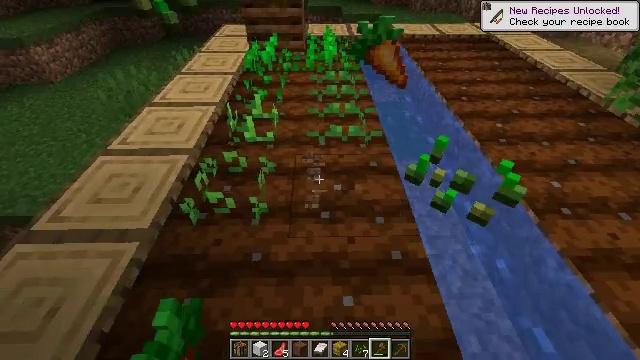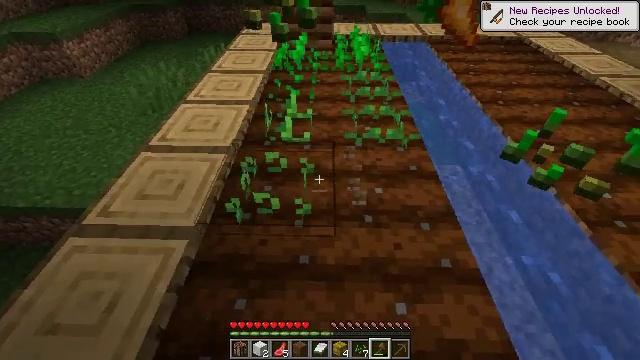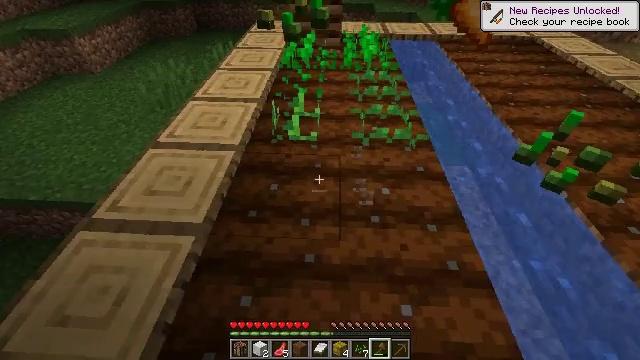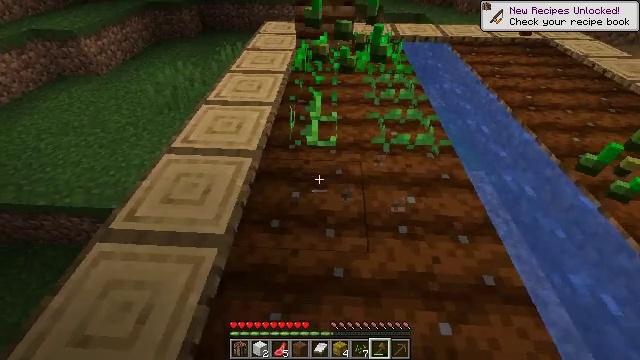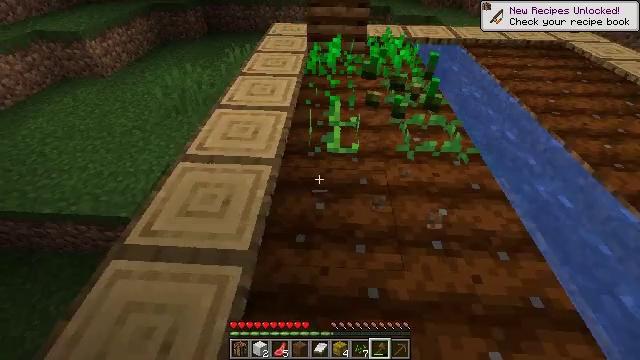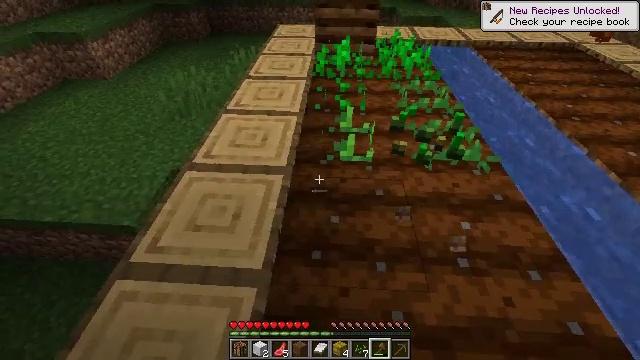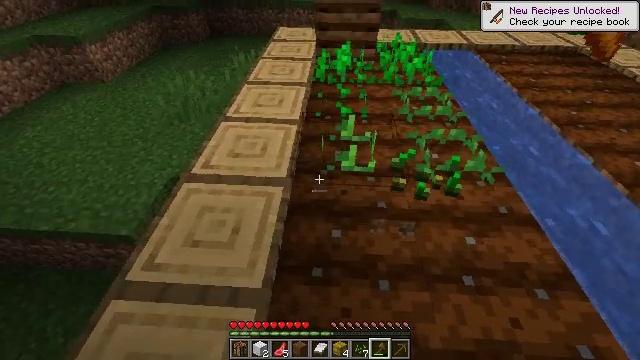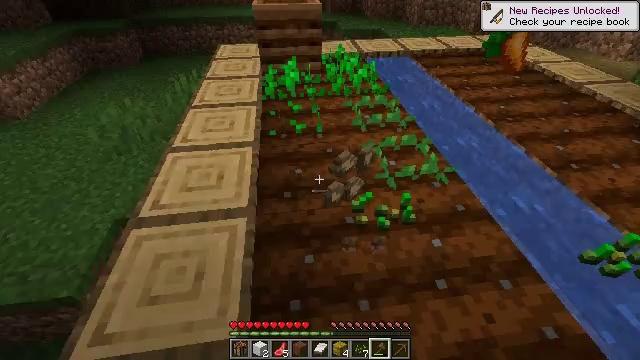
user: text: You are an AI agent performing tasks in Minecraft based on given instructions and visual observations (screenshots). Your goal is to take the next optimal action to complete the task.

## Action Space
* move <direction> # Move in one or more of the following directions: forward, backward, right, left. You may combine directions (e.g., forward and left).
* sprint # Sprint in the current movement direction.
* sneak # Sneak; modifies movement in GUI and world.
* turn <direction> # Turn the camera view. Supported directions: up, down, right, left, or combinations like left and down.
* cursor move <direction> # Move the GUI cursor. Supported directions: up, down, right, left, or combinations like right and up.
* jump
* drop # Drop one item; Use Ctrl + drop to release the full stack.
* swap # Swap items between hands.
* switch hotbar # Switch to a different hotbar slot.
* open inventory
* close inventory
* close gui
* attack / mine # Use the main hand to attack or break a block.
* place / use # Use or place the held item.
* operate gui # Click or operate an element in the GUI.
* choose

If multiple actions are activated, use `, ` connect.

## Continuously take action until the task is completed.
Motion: motion action
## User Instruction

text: Mine beetroots from the garden.
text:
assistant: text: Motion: move left, turn left
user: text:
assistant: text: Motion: move forward and move left, turn left, attack / mine
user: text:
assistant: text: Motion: move forward and move left, attack / mine
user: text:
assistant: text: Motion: move forward and move left
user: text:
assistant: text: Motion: move forward and move left
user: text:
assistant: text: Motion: move forward, attack / mine
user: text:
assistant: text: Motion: move forward, turn right and up, attack / mine
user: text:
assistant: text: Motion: no_op